Chest X-ray. View position: AP
Patient age: 18
Patient sex: F
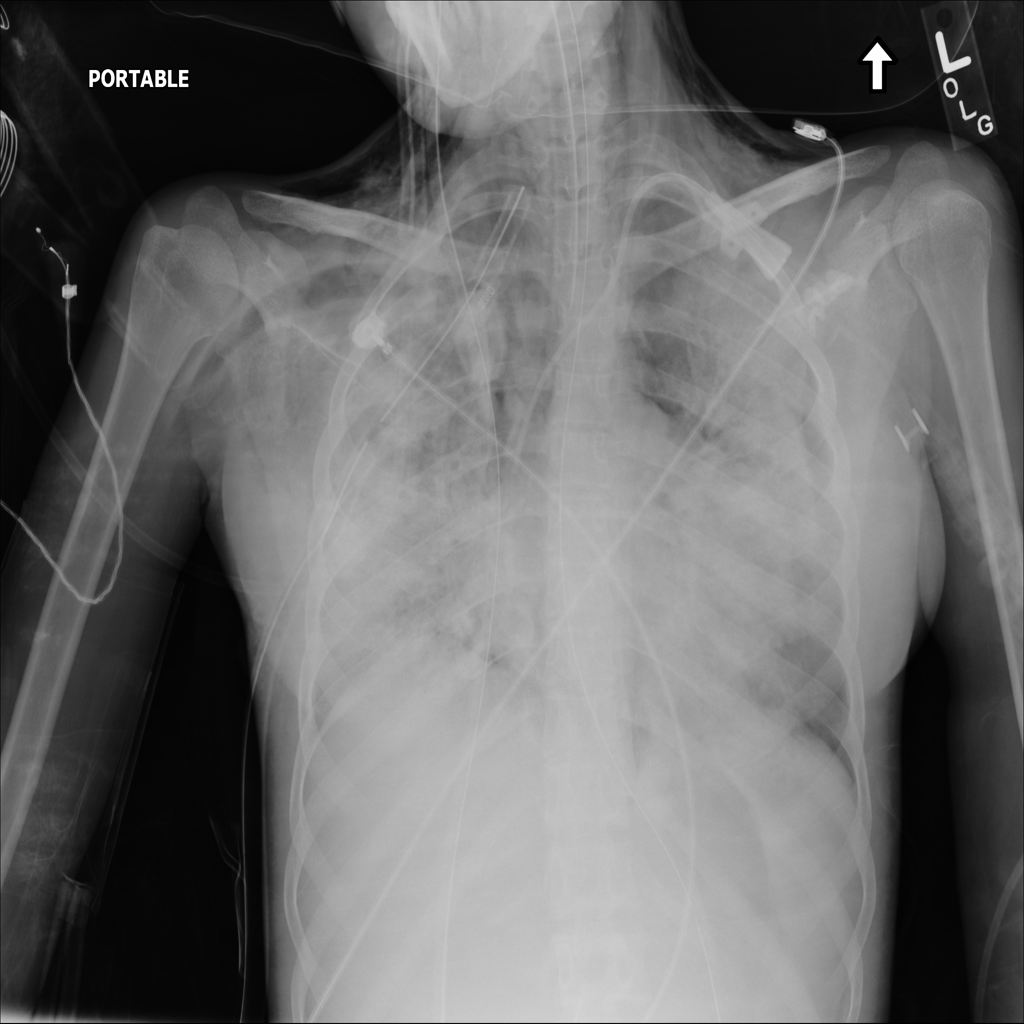
Finding: Pneumothorax